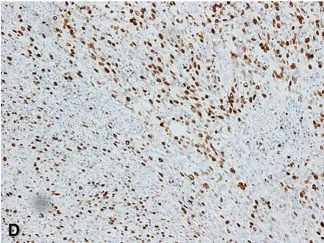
(D) The same field of picture C shows high proliferative Ki67 index (DAB 200x).
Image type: pathology (immunostaining)